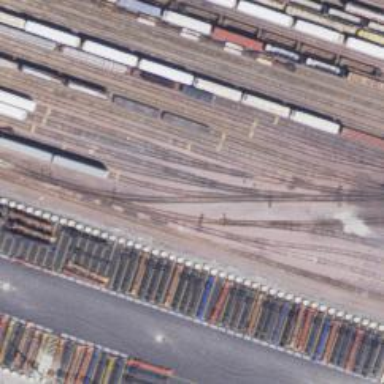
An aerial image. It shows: Railway yard.